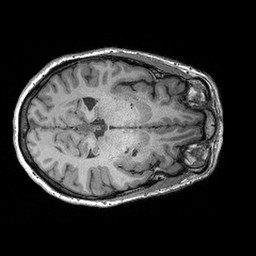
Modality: T1w
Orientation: axial
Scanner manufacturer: siemens
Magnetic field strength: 3 T
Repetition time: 2.3 s
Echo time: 0.00298 s